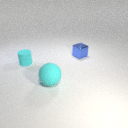
large cyan rubber sphere in front of small cyan rubber cylinder